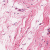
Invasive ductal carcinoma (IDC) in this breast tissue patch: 0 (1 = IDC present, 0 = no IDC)